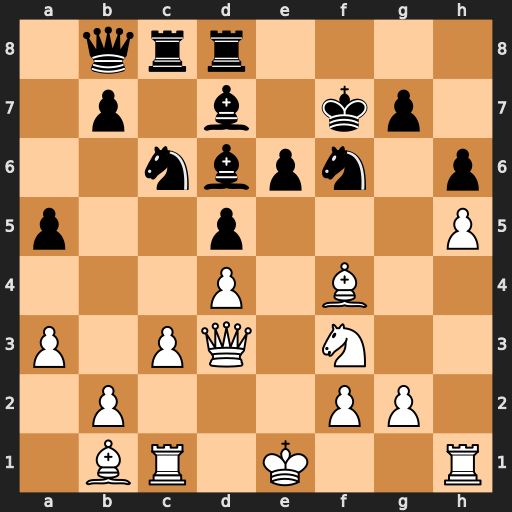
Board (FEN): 1qrr4/1p1b1kp1/2nbpn1p/p2p3P/3P1B2/P1PQ1N2/1P3PP1/1BR1K2R
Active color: w
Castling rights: K
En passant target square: -
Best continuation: Qg6+ Kg8 Bxh6 Bf8 Bxg7 Be8 Qxf6